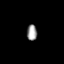
Tissue: lung
Cell type: Epithelial cells
Senescence score: 0.6203
Nuclear area (px): 160
Mean DAPI intensity: 153.831